A scalogram of one vibration snapshot from a rotating bearing is shown, computed with a continuous wavelet transform. Classify the bearing condition as one of: normal, inner_race, outer_race, ball.
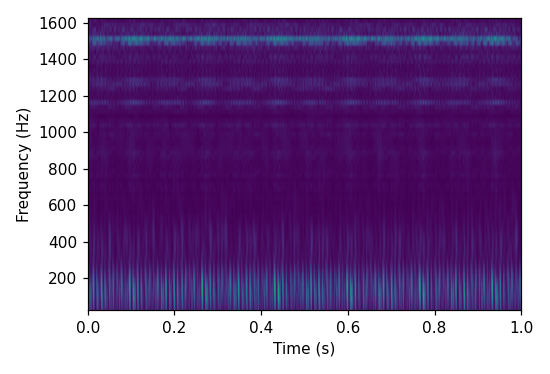
Answer: outer_race